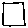
Label: square